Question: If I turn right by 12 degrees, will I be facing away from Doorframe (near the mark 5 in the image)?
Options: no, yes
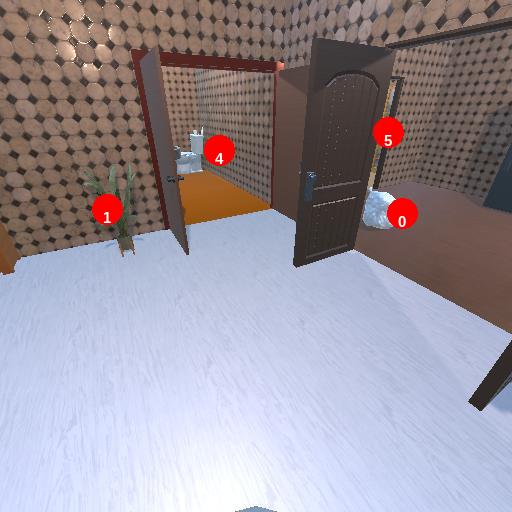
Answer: no